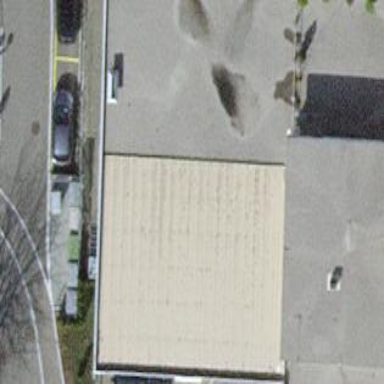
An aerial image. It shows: Industrial building.